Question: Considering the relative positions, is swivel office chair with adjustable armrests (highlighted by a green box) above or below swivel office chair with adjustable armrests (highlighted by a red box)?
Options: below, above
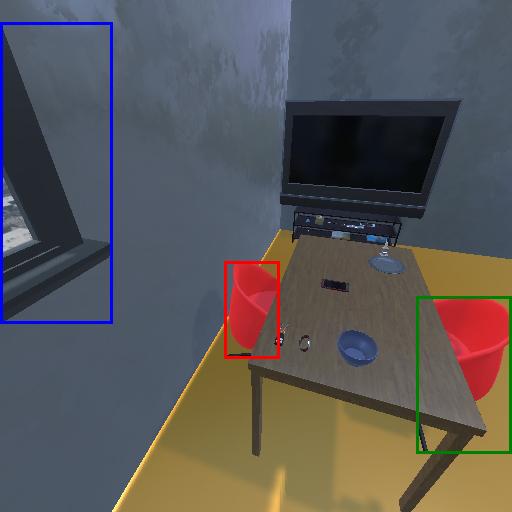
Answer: below